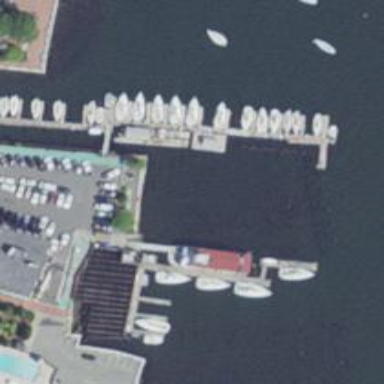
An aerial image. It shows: Man-made pier.